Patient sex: M
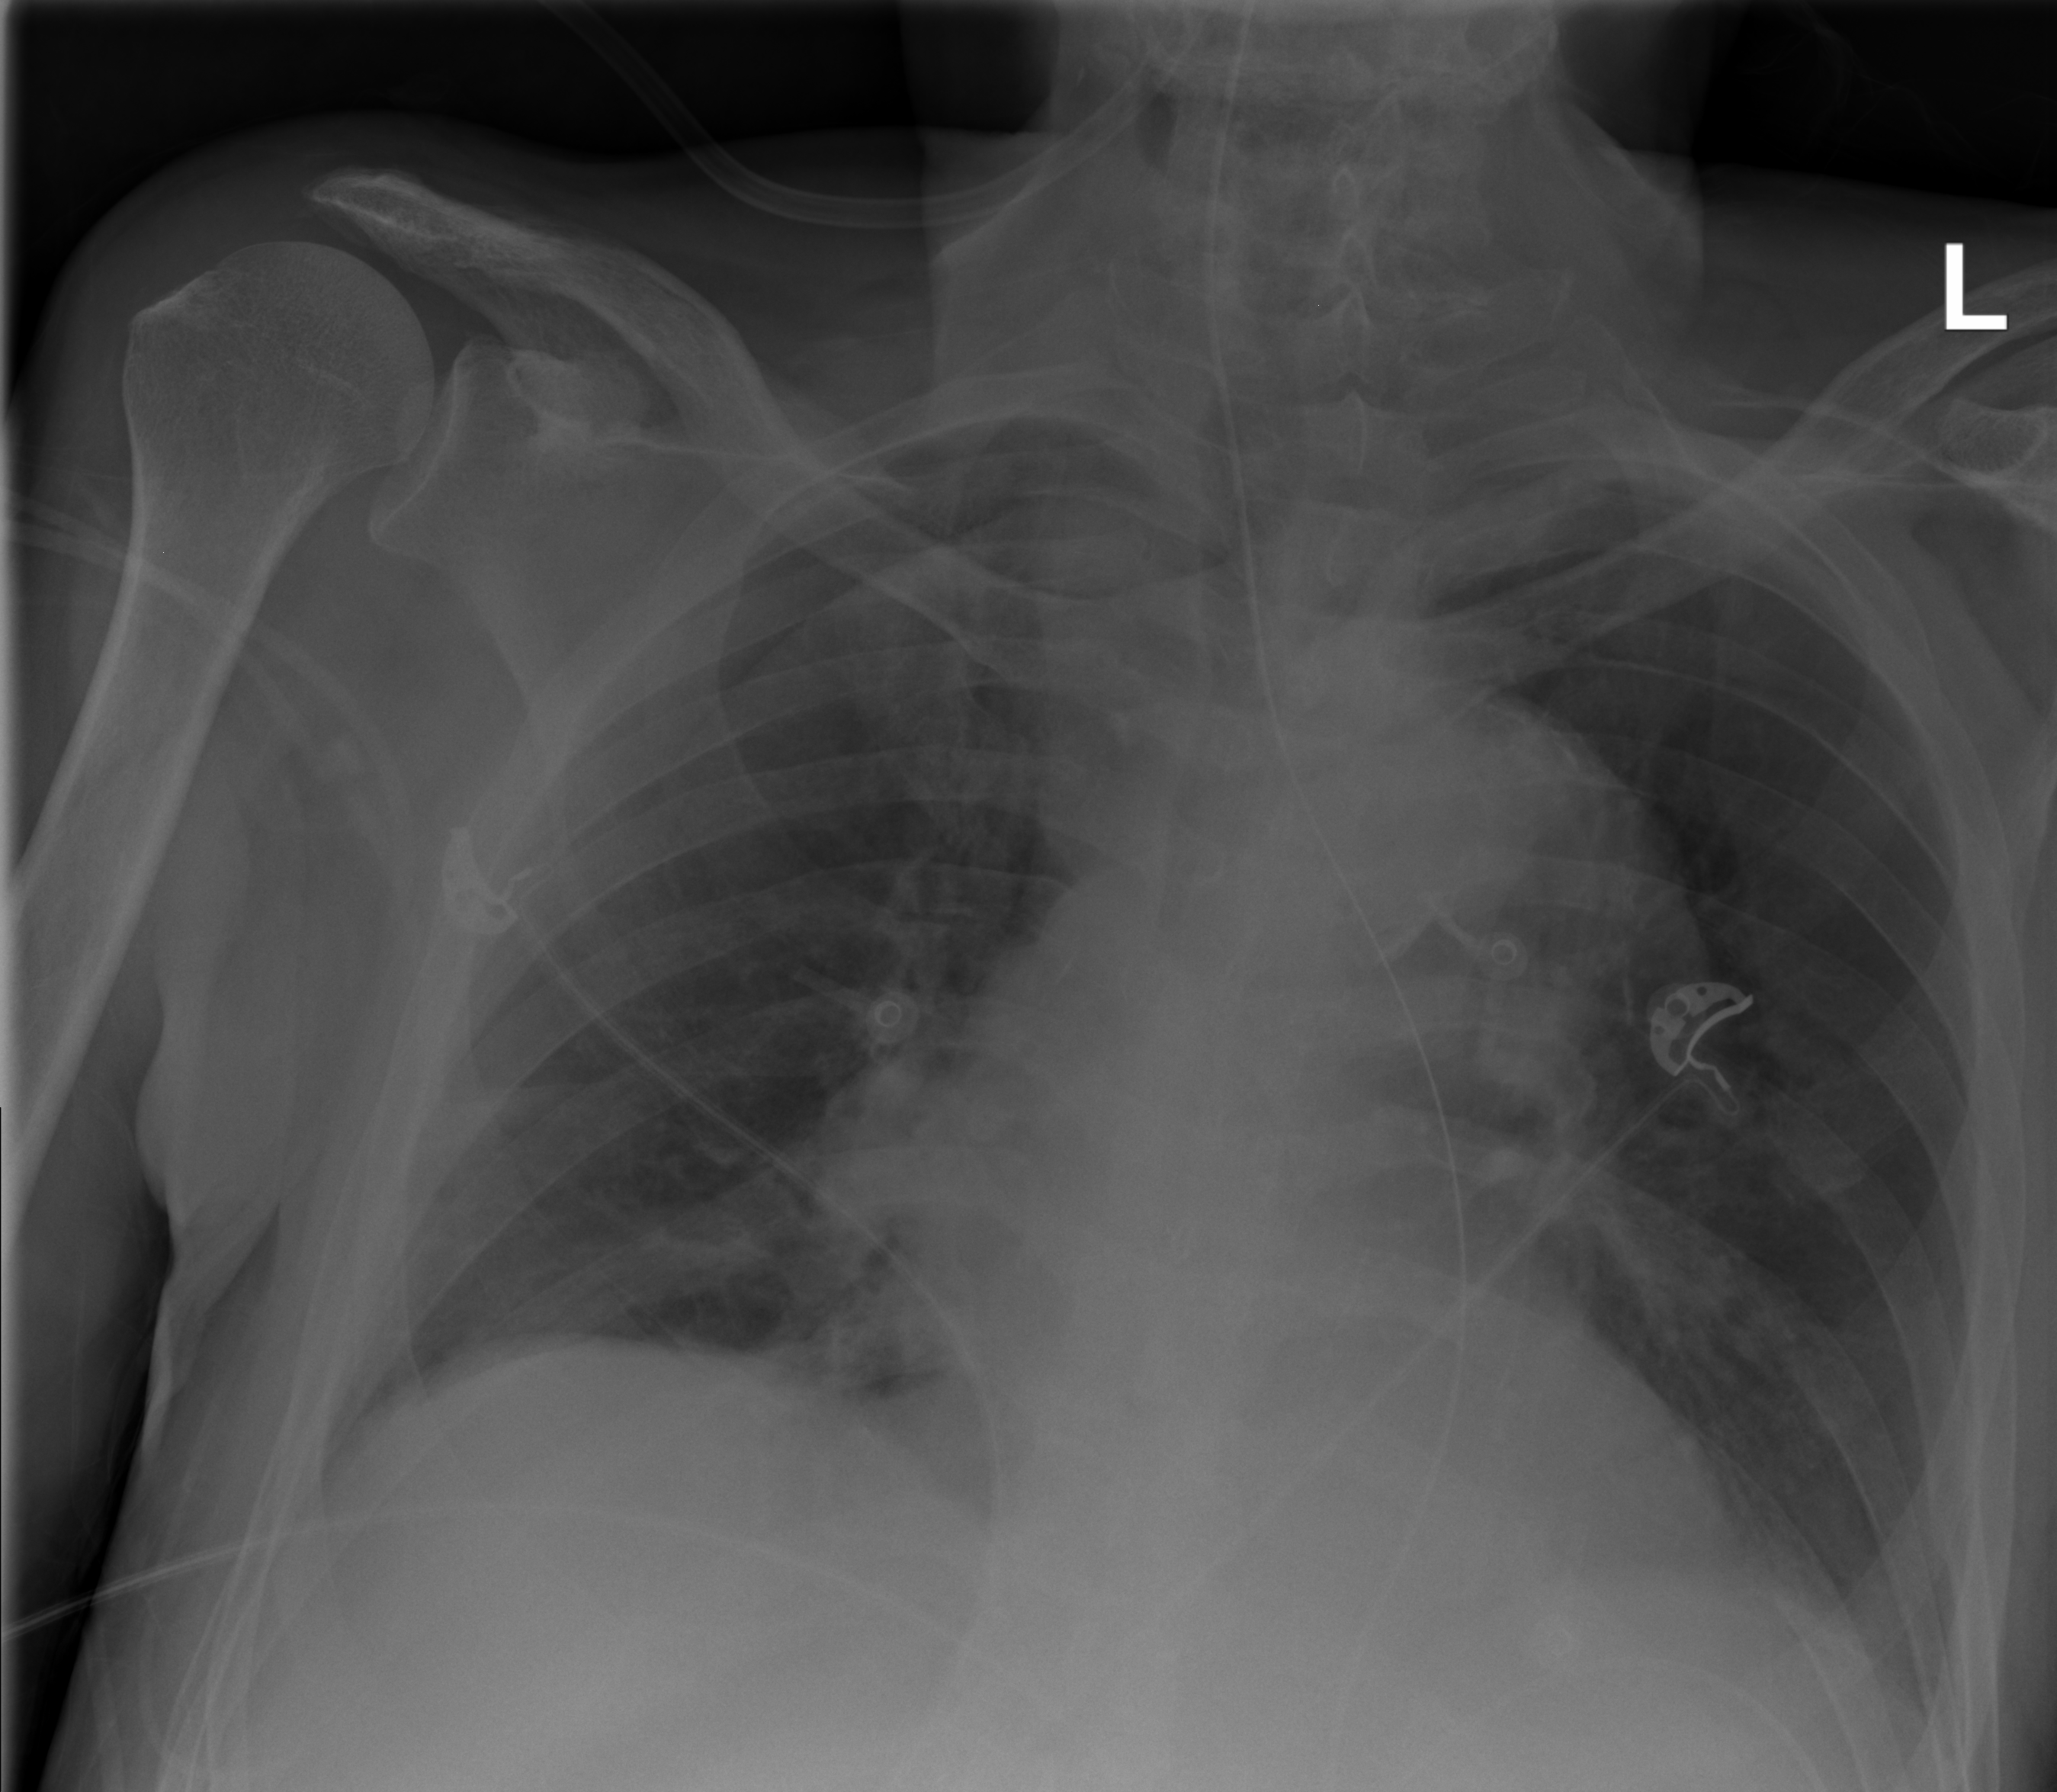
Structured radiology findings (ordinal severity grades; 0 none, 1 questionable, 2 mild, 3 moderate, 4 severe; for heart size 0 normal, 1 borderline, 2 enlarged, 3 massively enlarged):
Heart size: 2
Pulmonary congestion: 0
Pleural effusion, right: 0
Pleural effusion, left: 1
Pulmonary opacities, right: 1
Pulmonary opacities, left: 0
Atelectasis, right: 2
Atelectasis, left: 2